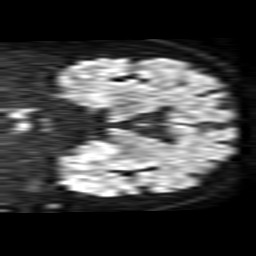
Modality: TRACE
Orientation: coronal
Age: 57
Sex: male
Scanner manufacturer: philips
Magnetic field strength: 1.5 T
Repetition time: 3.643 s
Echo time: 0.09255 s